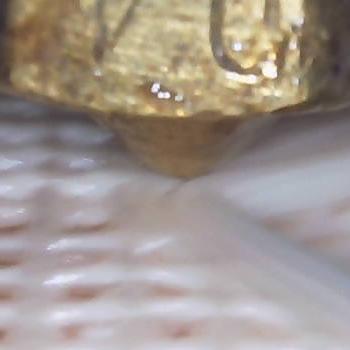
Flow rate: 178%